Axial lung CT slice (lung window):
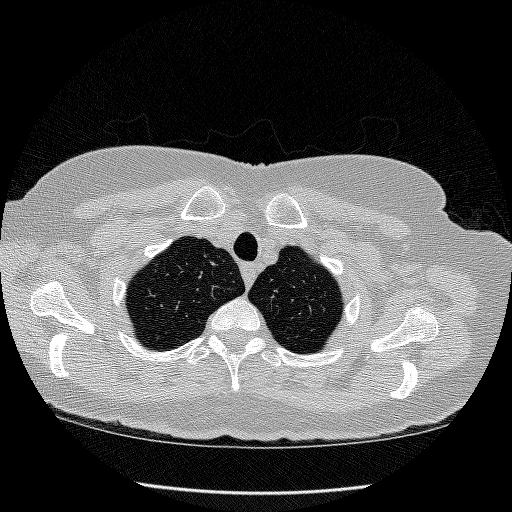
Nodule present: no